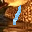
Label: 1